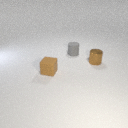
small brown metal cylinder in front of small gray rubber cylinder